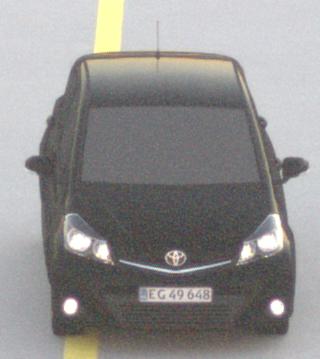
Make: Toyota
Model: Yaris 1.0
Detailed model: Yaris (XP9)
Model produced from: 2009/01
Model produced until: 2010/10
Doors: 3
Color: black
Road condition: dry road
Daytime: sunrise or sunset
Contrast: low contrast